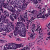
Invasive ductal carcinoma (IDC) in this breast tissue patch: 1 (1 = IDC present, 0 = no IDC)